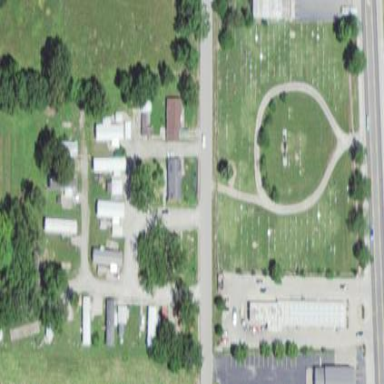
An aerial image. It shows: Cemetery.